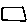
Label: square